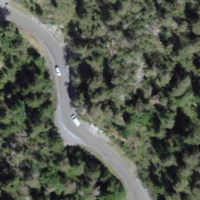
EUNIS habitat code: 44
Species observed at this site:
Aporia crataegi